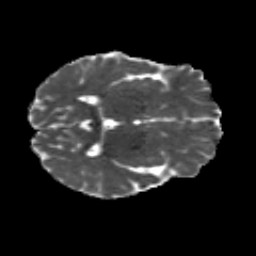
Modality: MD
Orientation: axial
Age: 19
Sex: male
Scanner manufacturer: siemens
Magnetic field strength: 3 T
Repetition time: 8.8 s
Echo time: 0.085 s